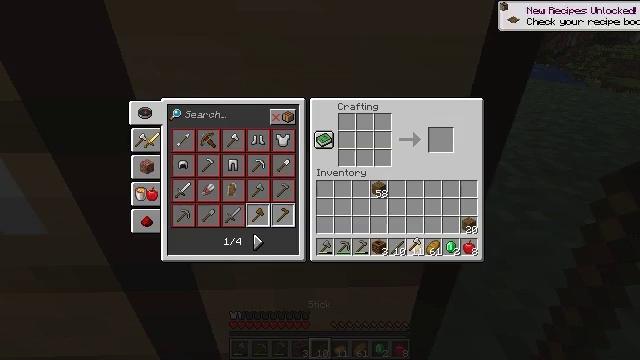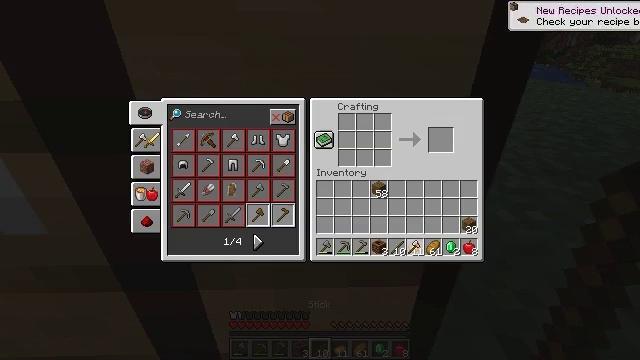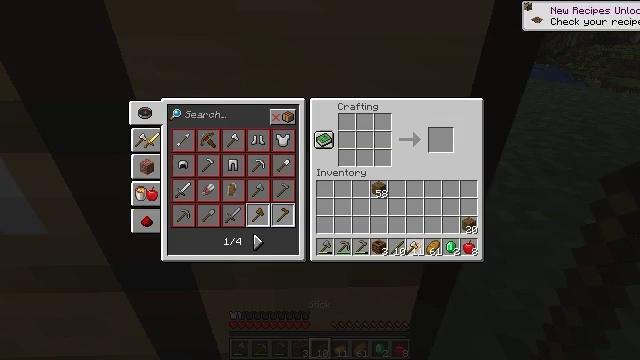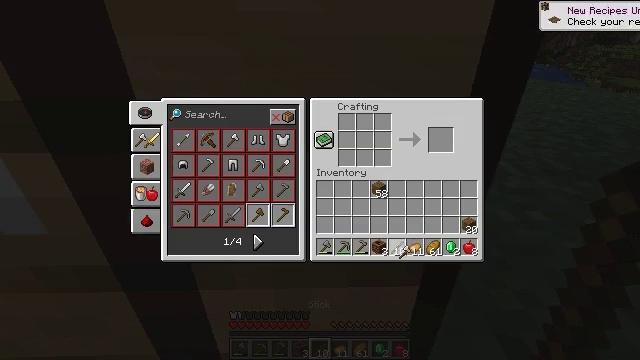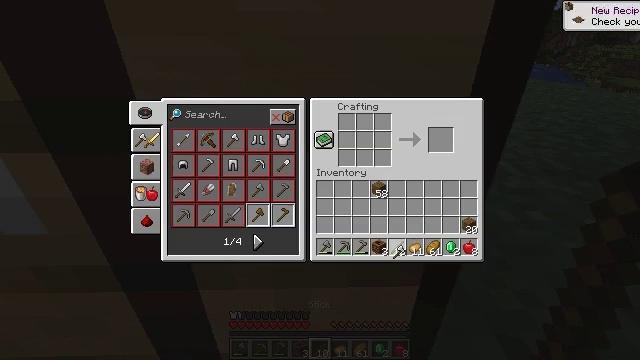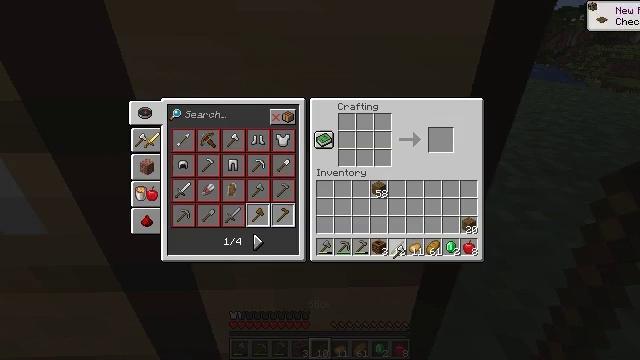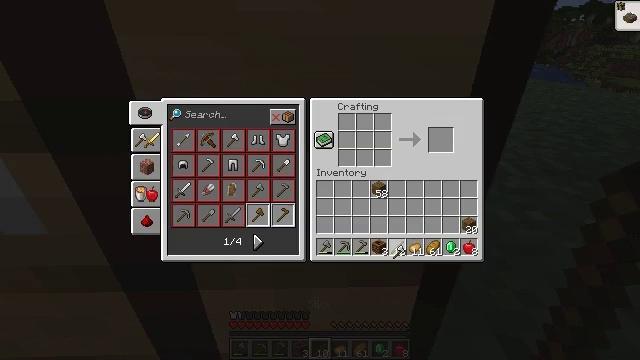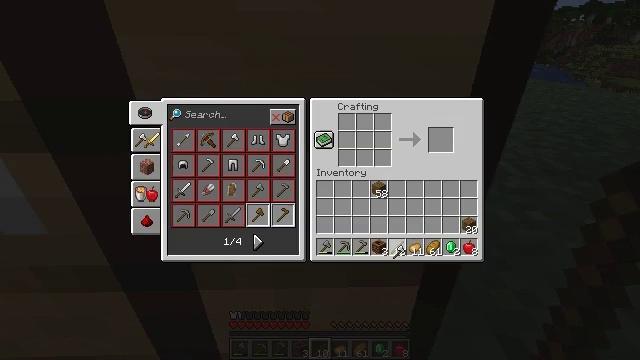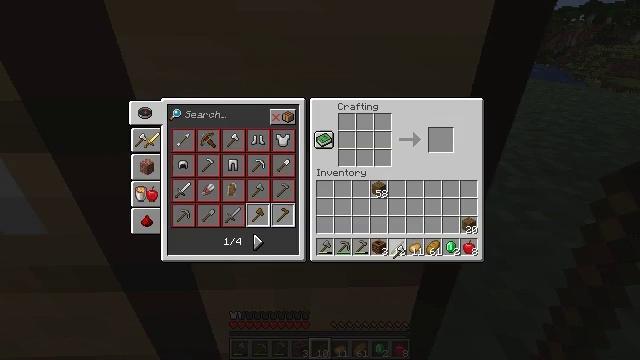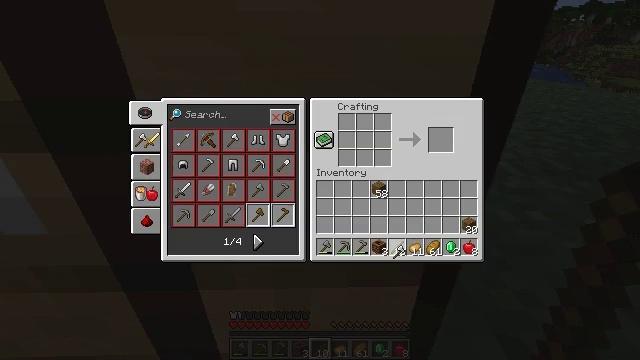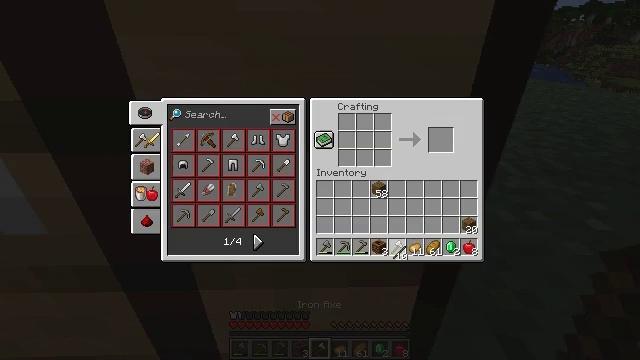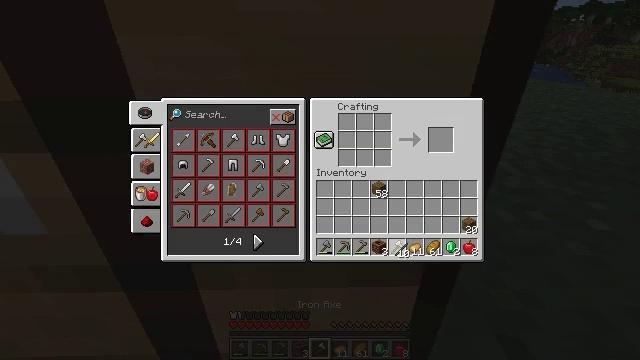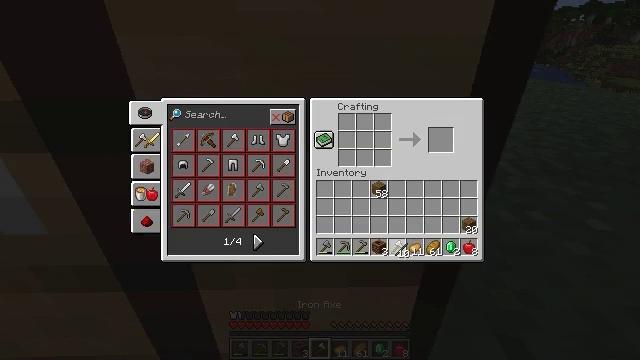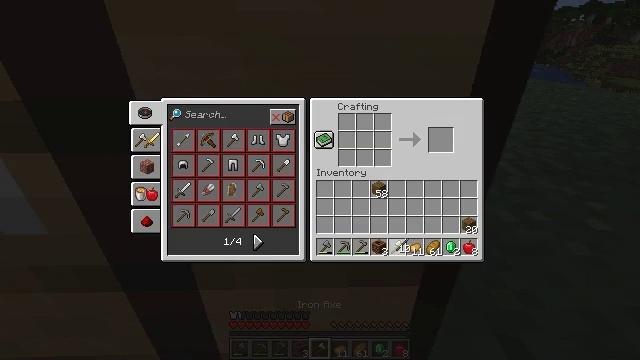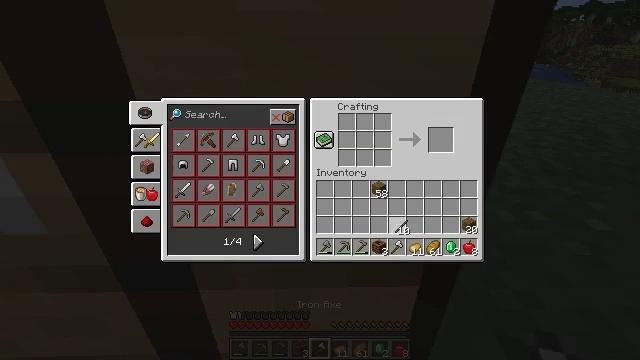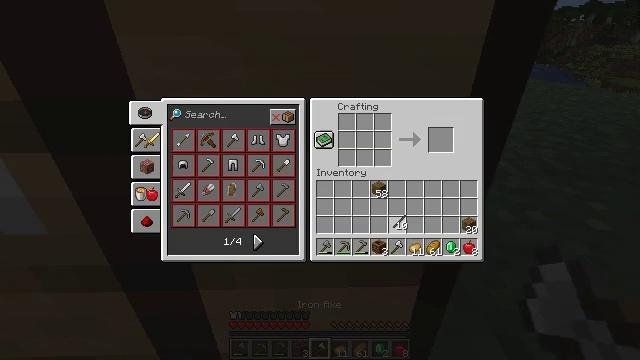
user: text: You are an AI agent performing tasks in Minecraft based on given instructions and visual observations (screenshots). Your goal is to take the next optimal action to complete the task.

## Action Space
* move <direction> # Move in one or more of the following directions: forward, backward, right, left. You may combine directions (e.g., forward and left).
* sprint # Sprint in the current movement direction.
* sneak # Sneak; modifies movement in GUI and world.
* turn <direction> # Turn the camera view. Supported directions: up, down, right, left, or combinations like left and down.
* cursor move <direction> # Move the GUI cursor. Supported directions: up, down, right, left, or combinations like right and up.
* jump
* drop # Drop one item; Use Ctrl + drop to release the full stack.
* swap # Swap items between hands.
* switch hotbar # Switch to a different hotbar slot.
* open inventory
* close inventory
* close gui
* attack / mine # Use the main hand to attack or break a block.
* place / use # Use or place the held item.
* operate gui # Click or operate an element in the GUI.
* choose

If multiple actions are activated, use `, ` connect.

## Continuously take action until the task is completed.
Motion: motion action
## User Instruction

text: Gather spruce log by chopping the tree.
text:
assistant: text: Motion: open gui
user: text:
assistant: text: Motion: no_op
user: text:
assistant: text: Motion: cursor move left
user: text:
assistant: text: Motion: no_op
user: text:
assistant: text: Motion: no_op
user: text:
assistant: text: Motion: no_op
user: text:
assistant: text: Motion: no_op
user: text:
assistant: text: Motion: operate gui
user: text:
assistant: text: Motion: operate gui
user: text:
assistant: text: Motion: no_op
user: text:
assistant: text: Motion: no_op
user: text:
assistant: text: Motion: no_op
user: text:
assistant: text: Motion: no_op
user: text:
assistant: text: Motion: cursor move up
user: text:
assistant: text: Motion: no_op
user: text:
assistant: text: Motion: operate gui
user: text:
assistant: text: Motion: operate gui
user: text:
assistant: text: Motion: operate gui
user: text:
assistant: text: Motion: no_op
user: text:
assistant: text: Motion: no_op
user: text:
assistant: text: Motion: no_op
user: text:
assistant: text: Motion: no_op
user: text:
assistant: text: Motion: cursor move left
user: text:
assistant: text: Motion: turn left and up, close gui
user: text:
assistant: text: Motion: turn left and up
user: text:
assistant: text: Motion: turn left and up
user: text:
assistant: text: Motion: move forward, turn left and up
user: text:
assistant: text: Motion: move forward, turn left and up
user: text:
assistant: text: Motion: move forward, sprint, turn left
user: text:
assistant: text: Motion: move forward, sprint, jump